Field crop: maize
Growth stage: 2
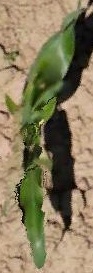
Species: maize